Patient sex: F
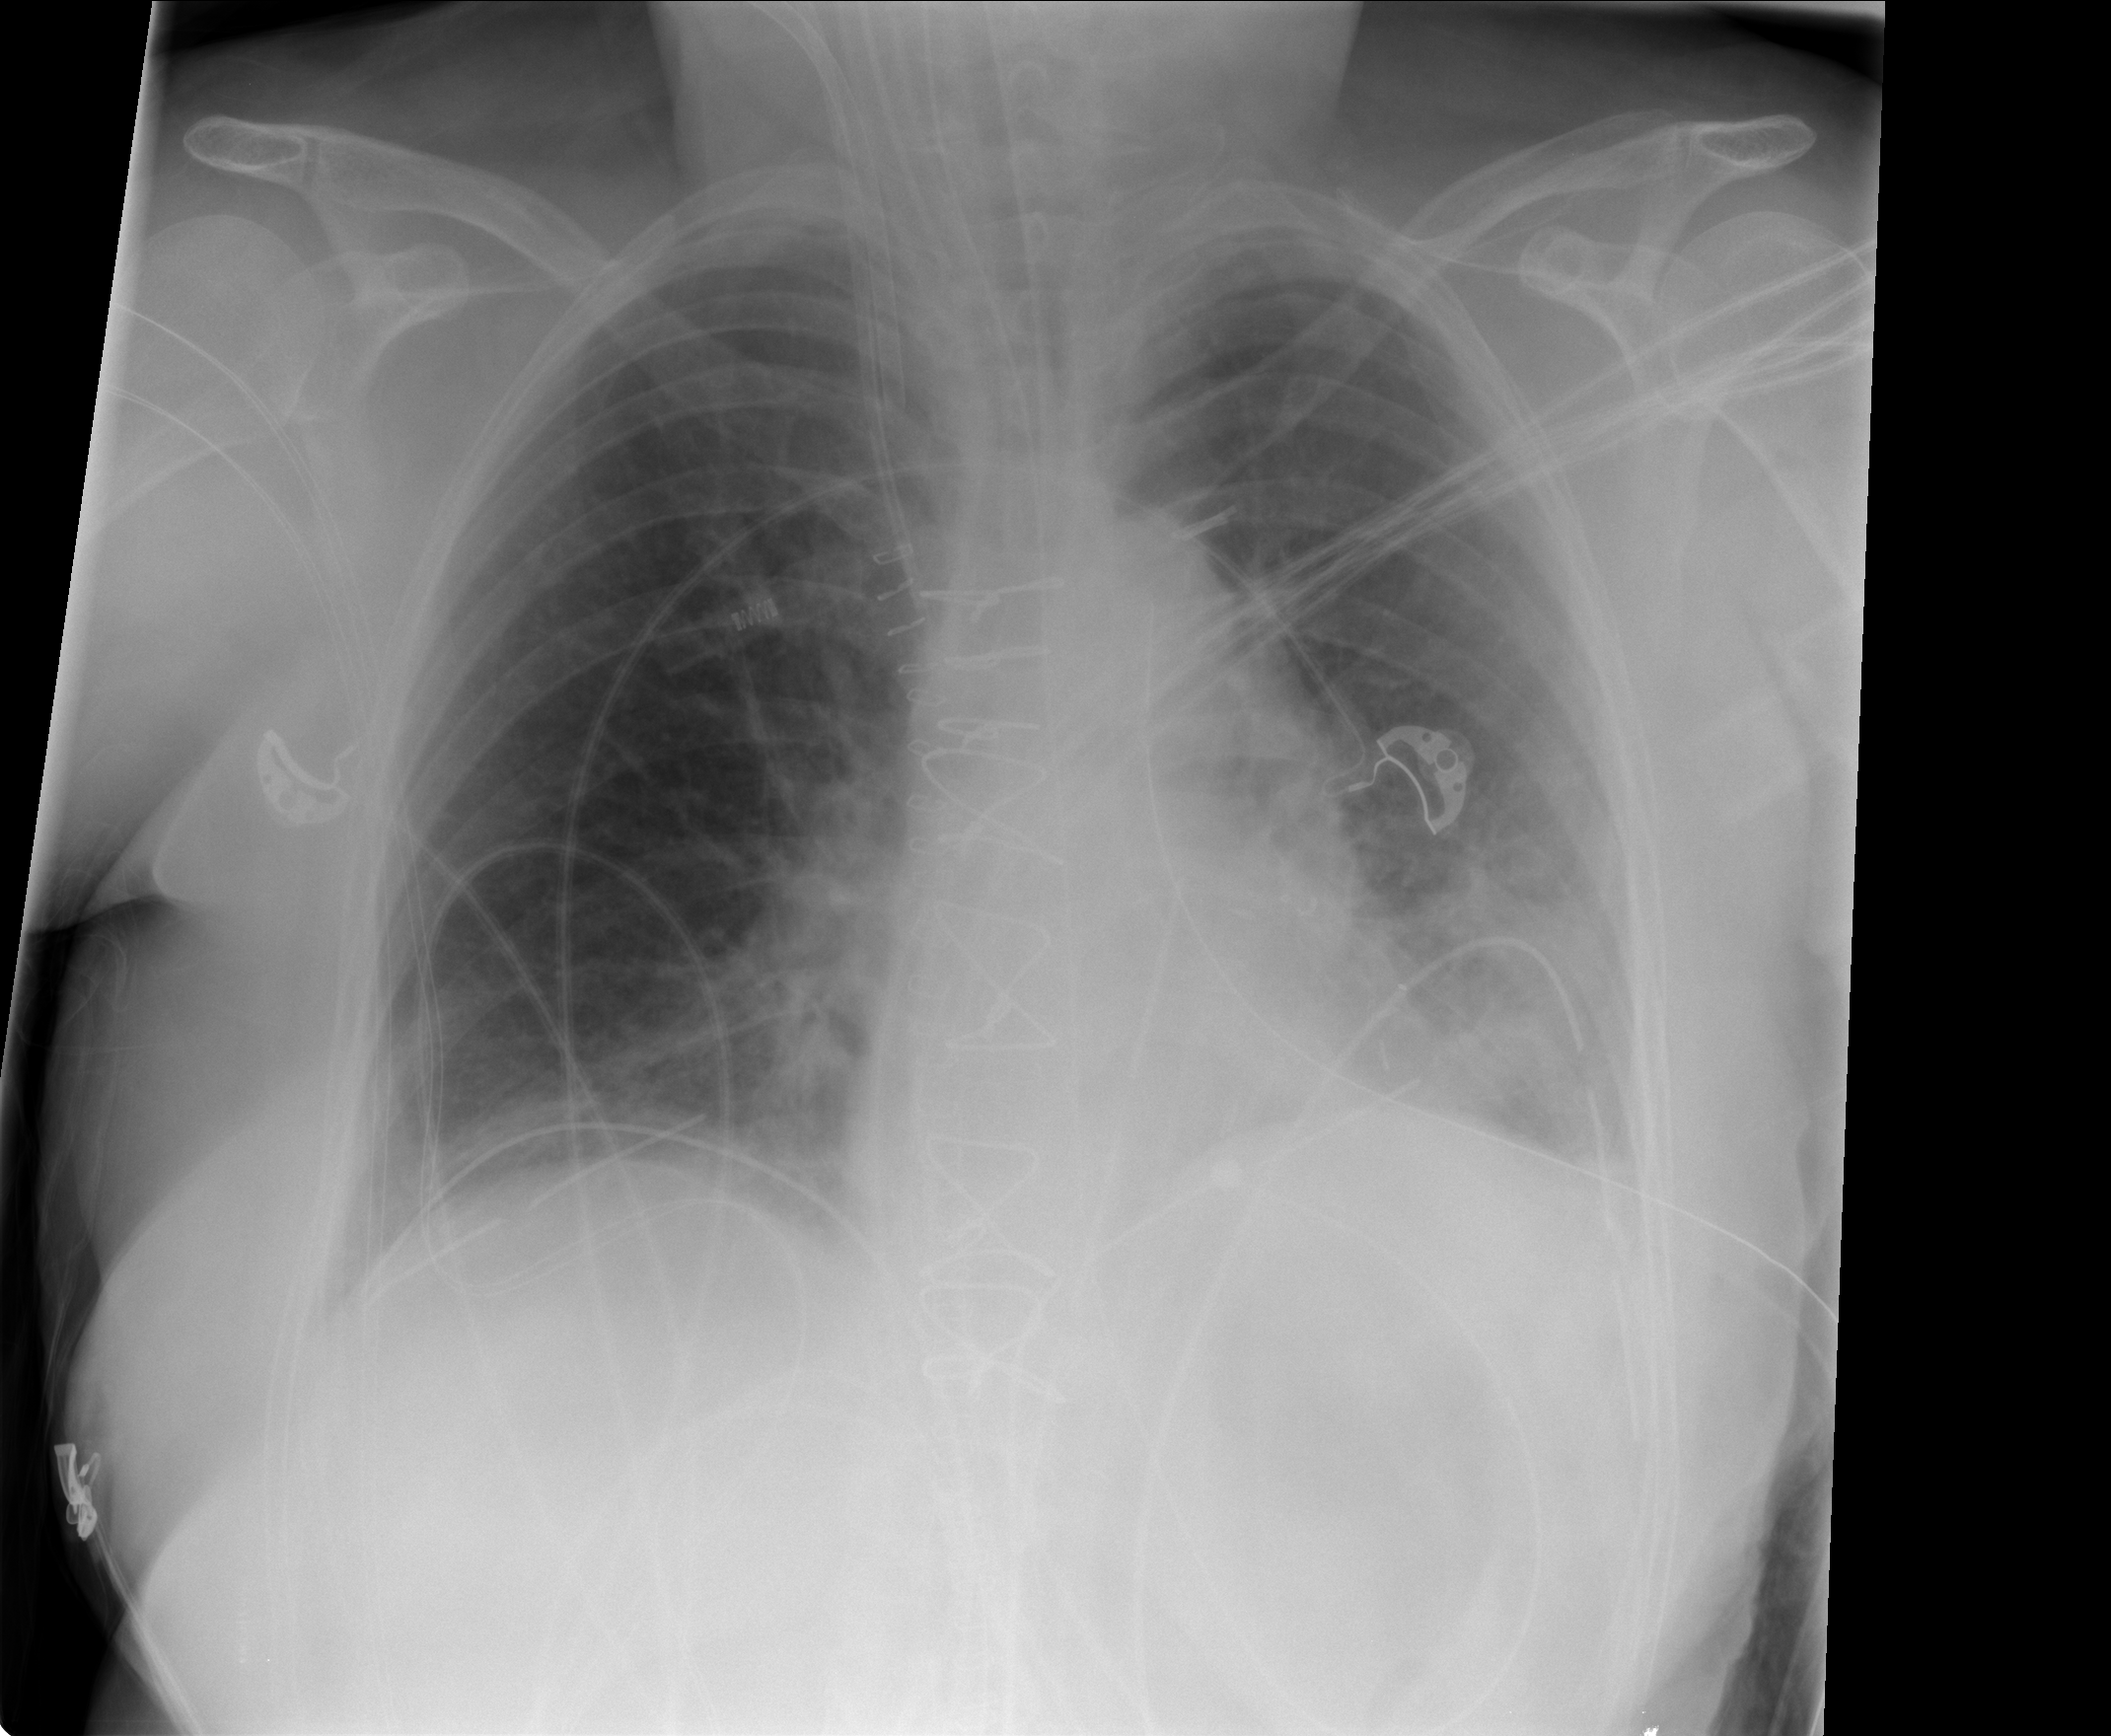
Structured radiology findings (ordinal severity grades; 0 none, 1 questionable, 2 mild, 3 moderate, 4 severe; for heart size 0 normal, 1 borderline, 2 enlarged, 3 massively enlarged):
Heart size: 1
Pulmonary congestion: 1
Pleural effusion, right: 0
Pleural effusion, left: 2
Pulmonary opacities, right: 0
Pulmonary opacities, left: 1
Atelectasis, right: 0
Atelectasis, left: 2